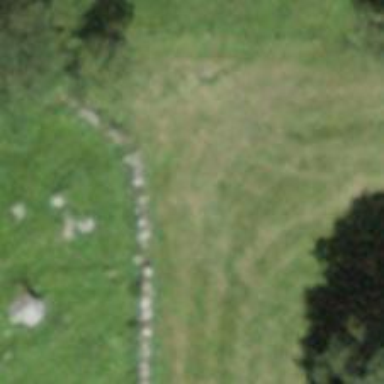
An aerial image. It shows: Dry stone wall barrier.